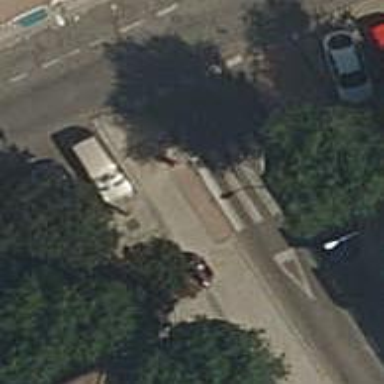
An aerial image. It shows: Zebra crossing on the road.